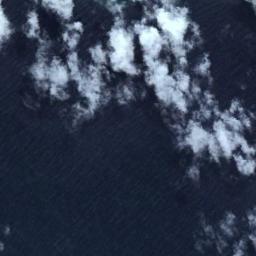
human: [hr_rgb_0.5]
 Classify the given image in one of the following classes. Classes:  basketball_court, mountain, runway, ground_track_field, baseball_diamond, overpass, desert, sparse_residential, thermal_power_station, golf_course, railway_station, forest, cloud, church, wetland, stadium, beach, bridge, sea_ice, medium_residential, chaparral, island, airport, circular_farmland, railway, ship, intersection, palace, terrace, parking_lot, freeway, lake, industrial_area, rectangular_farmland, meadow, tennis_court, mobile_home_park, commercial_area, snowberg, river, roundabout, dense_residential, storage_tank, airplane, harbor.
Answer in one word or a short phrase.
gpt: cloud